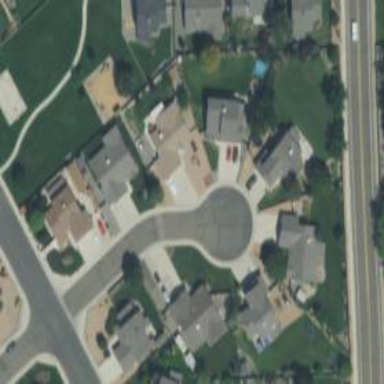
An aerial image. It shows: Residential road with asphalt surface and separate sidewalk.